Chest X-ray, PA view. Patient: 34 years old, sex M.
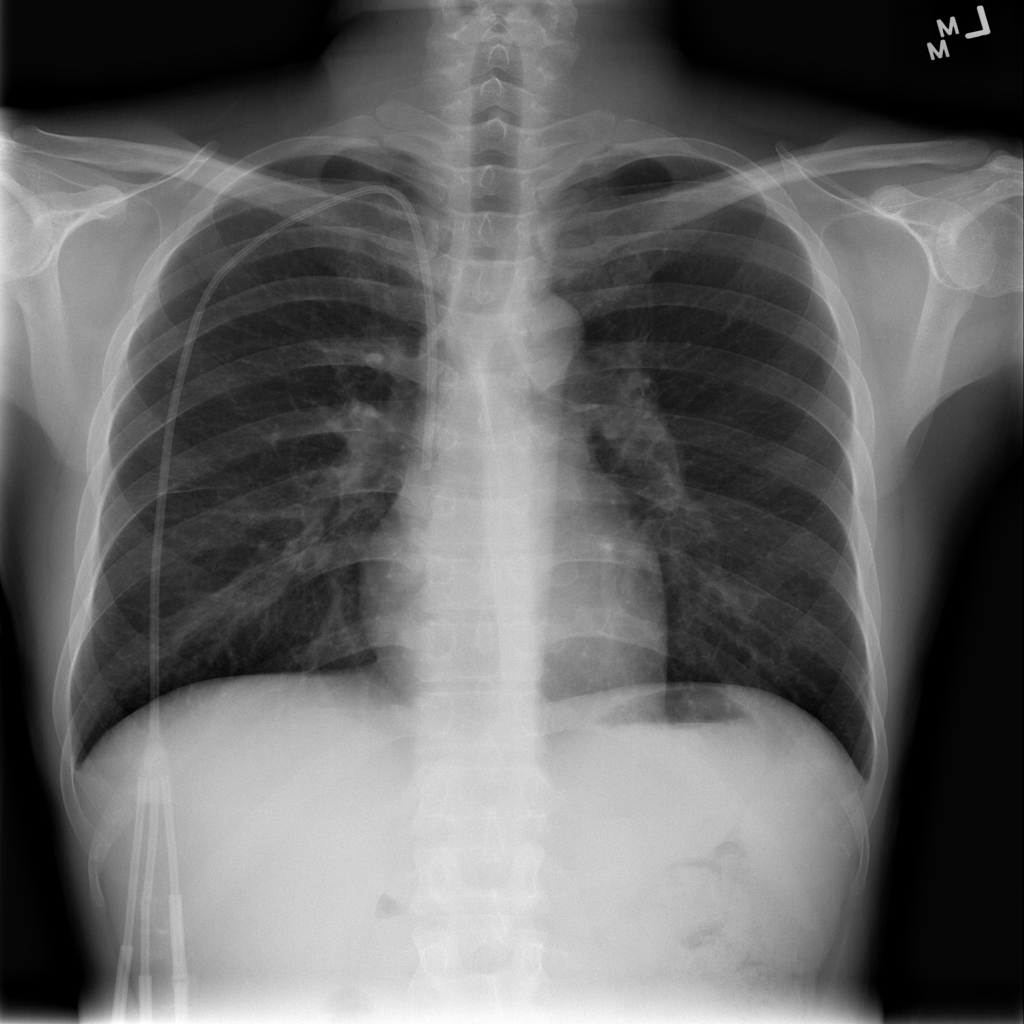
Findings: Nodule